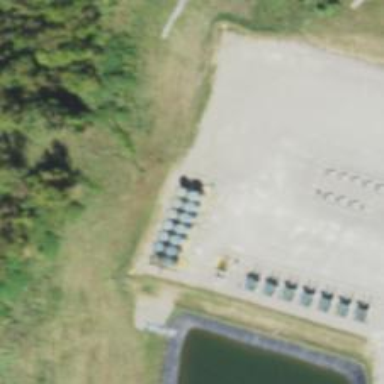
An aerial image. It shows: Storage tank with man-made structure.